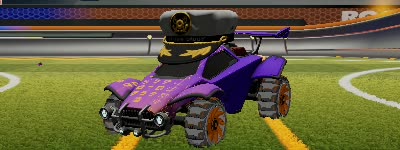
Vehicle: octane